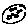
Label: moon